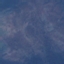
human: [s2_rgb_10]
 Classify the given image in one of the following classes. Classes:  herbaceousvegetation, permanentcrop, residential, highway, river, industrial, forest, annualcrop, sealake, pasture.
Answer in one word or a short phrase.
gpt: HerbaceousVegetation